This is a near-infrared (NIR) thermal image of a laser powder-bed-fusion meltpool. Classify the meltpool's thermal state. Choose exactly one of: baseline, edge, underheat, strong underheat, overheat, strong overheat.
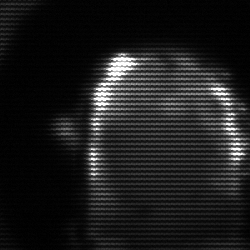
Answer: baseline